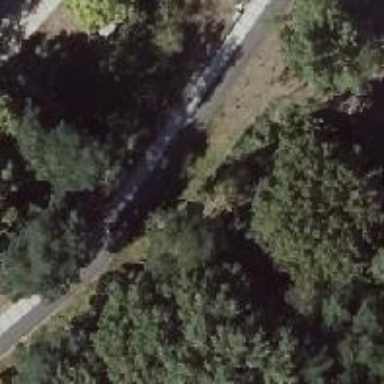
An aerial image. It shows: Footway with asphalt surface.